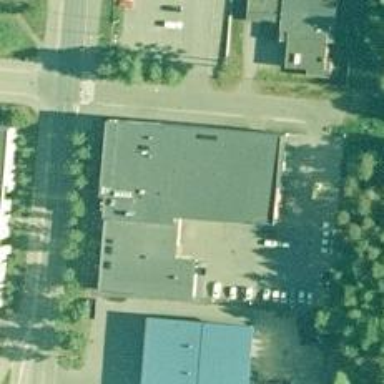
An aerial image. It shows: Convenience shop.